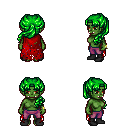
a pixel art fantasy rpg character, female body template, orc, green skin, red tattered cape, magenta pants, green princess hairstyle, bracelets, black shoes, four views (front, back, left, right), 2x2 character sprite sheet, small pixel art, hard edges, no anti-aliasing